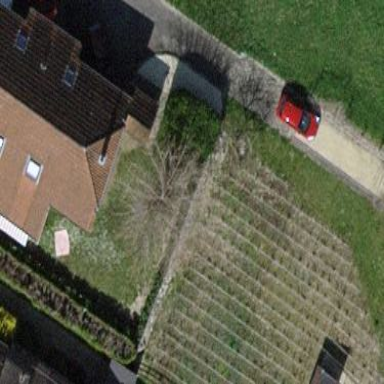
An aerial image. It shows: Vineyard with grape crops.